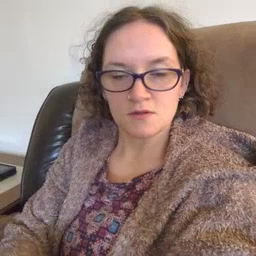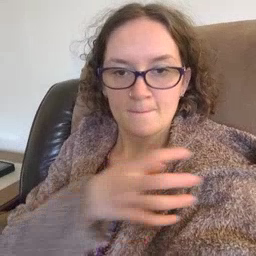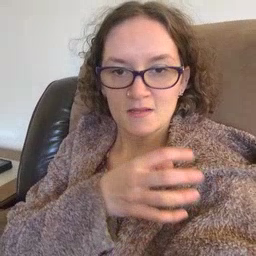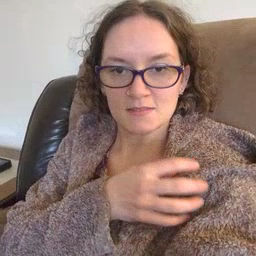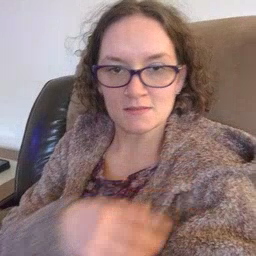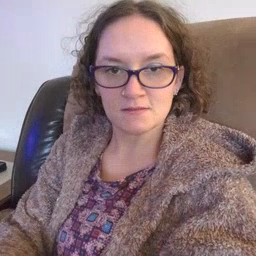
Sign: police